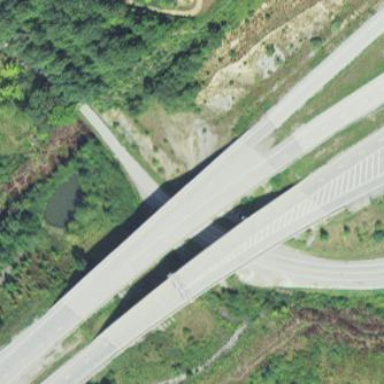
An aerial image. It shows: Man-made bridge.